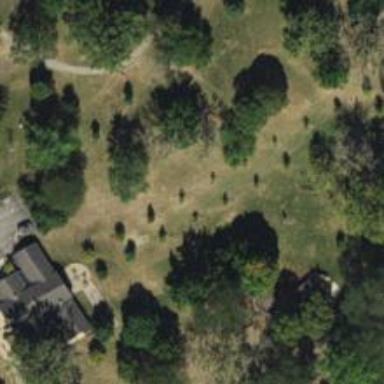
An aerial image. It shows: Disc golf basket.